Field crop: maize
Growth stage: 2
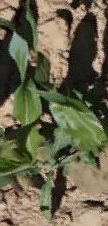
Species: maize